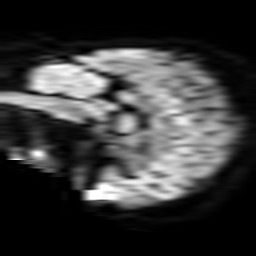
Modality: TRACE
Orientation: sagittal
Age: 49
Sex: female
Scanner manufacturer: philips
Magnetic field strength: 3 T
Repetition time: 3.076 s
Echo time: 0.076 s